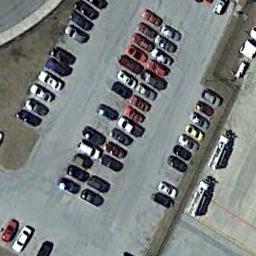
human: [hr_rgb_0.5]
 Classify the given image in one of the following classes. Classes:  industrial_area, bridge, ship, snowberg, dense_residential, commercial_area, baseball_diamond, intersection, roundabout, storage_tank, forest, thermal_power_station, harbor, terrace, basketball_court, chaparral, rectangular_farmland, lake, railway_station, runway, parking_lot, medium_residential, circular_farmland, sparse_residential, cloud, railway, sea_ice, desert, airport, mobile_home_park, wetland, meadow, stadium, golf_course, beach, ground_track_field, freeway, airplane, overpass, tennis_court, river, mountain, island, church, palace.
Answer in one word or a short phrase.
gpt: parking_lot